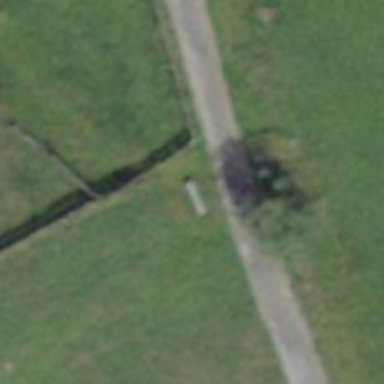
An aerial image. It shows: Bench.